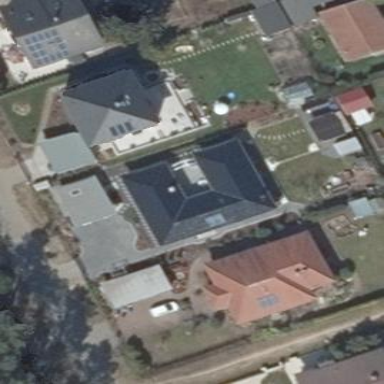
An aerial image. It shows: Detached building with hipped roof shape.